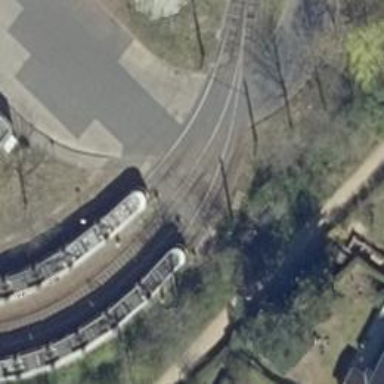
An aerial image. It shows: Tram crossing on the railway.